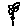
Label: flower